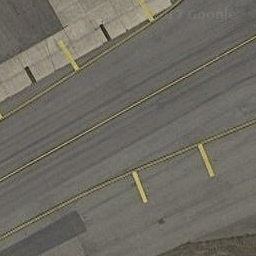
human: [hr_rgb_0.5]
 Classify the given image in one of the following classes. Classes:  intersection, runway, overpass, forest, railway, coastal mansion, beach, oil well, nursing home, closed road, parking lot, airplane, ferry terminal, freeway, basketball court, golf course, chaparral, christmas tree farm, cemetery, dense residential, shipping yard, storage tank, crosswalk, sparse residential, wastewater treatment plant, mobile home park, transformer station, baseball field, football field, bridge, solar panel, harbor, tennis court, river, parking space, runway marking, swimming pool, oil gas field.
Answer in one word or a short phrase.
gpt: runway marking